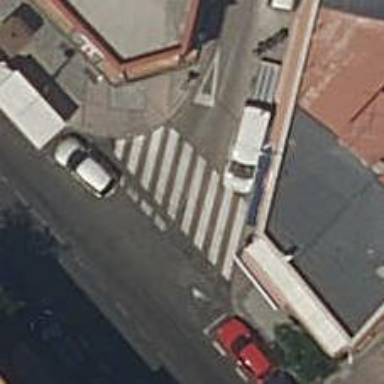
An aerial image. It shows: Asphalt footway with uncontrolled crossing and markings.